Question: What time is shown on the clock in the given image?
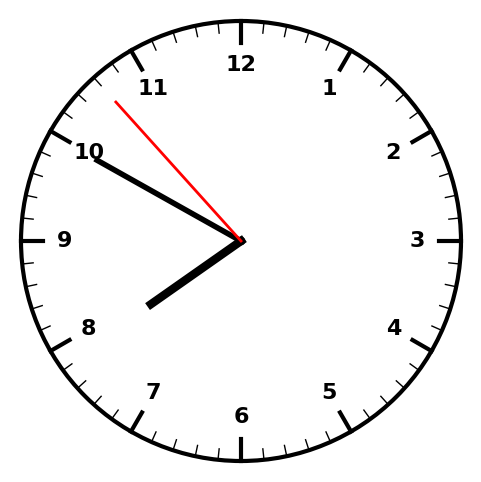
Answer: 07:49:53